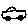
Label: car